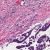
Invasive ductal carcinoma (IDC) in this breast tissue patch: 1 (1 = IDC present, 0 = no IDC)